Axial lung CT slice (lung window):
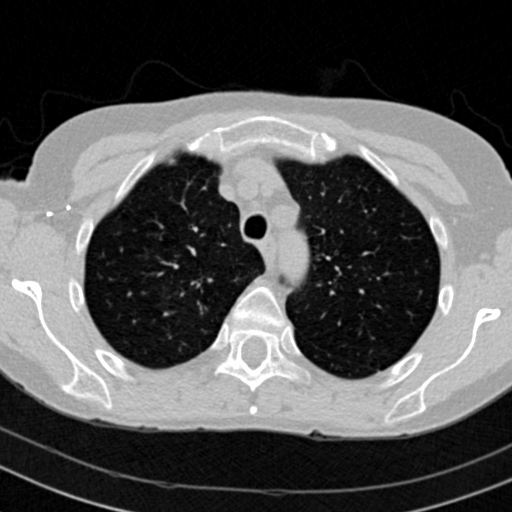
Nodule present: no